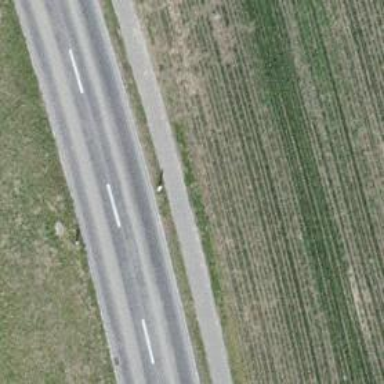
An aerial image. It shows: Asphalt sidewalk along the footway.